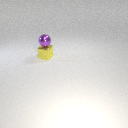
small purple metal sphere above small yellow metal cube